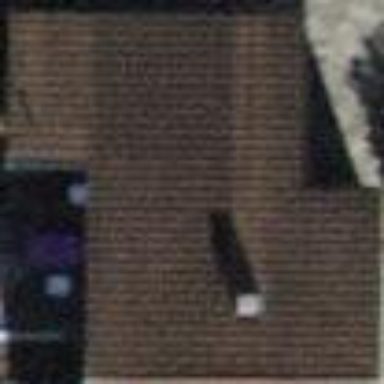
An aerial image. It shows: Building with tiled roof.